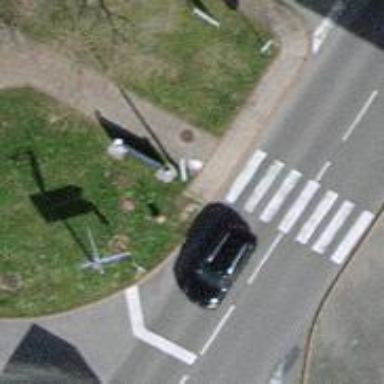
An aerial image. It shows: Zebra crossing.